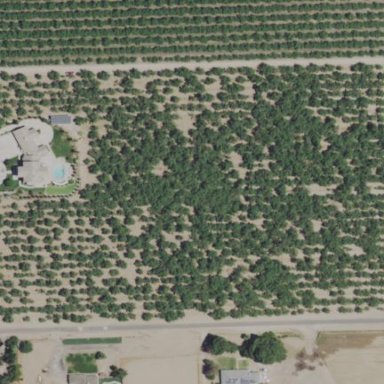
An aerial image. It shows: Orchard filled with almond trees.